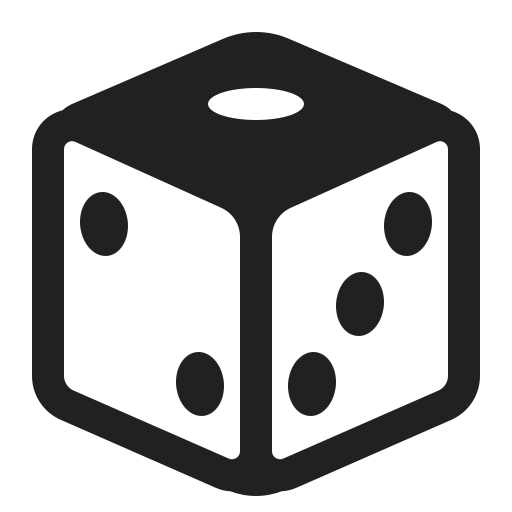
game die high contrast